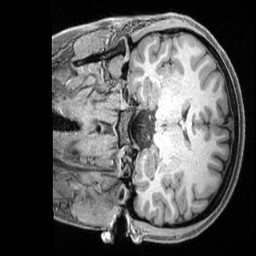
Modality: T1w
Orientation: coronal
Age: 24
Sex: female
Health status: ill
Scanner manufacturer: siemens
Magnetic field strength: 3 T
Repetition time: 2.4 s
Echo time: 0.00222 s